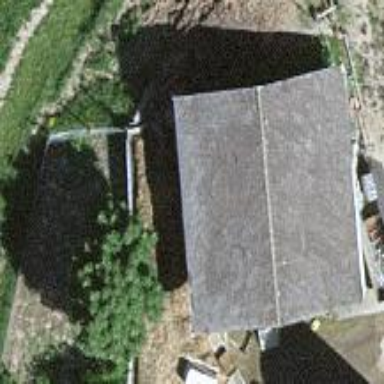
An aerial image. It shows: Shed building.